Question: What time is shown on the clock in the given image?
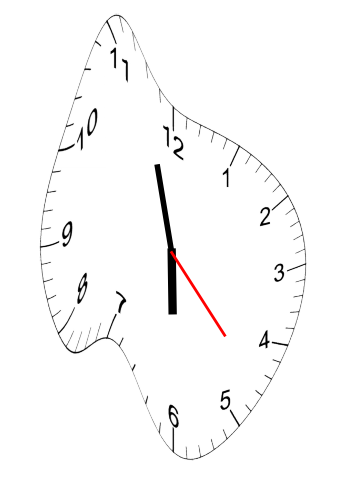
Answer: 05:57:23